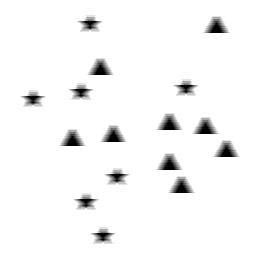
Squares: 0
Triangles: 9
Stars: 7
Total shapes: 16